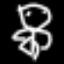
Label: frog